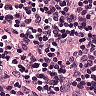
Metastatic tissue present: no